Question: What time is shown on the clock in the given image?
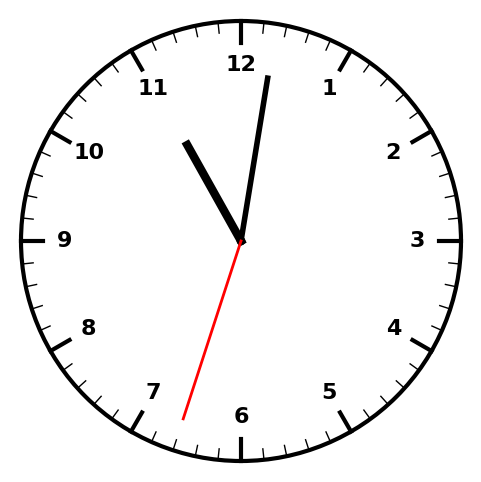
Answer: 11:01:33